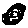
Label: circle